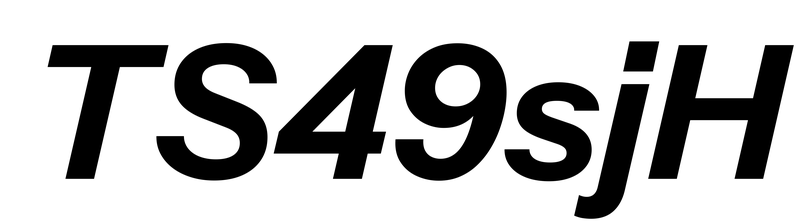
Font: InstrumentSans-Italic_Bold_Italic